Interaction volume radius: 5 \u00c5
Interaction volume height: 10 \u00c5
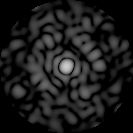
Disorder parameter: 0.9048